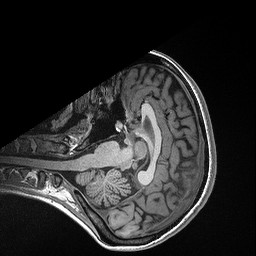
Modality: T1w
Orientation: axial
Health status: healthy
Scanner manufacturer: siemens
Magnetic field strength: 3 T
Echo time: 0.00298 s